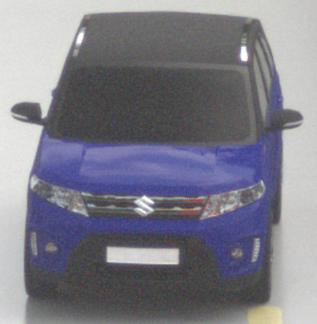
Make: Suzuki
Model: Vitara 1.6
Detailed model: Vitara (LY)
Model produced from: 2015/04
Model produced until: 2018/08
Doors: 5
Color: blue
Road condition: wet road
Daytime: morning or afternoon
Contrast: low contrast